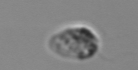
Label: Amoeba